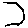
Label: hexagon